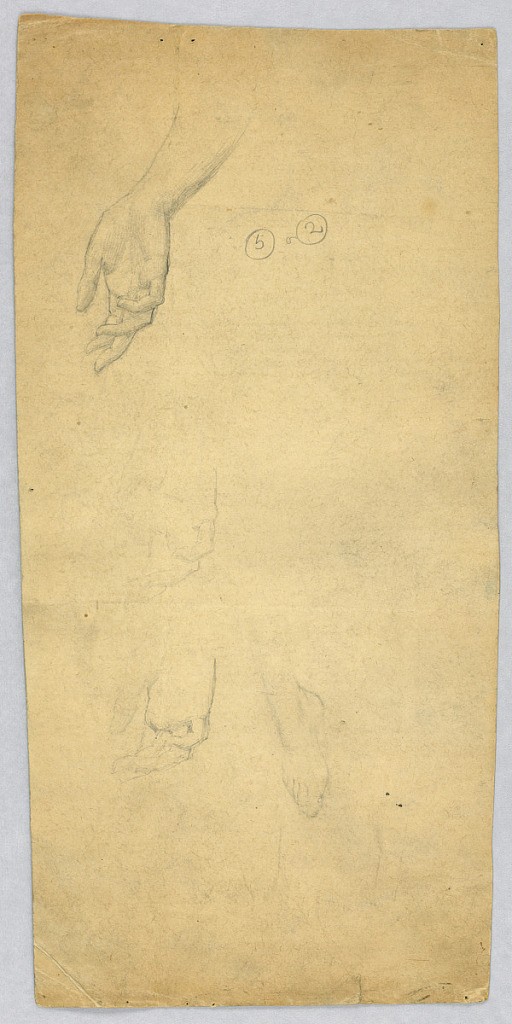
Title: Studies of Hands and a Foot
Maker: Francis Augustus Lathrop, American, 1849–1909
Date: ca. 1895
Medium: Graphite on paper
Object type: Drawing
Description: Three studies of a right hand, with the one in the upper right corner of the page more finished. Study of right foot, lower right corner.